Interaction volume radius: 5 \u00c5
Interaction volume height: 20 \u00c5
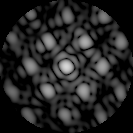
Disorder parameter: 0.2745